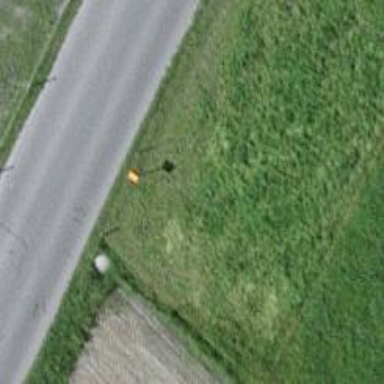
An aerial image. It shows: Aerial marker.